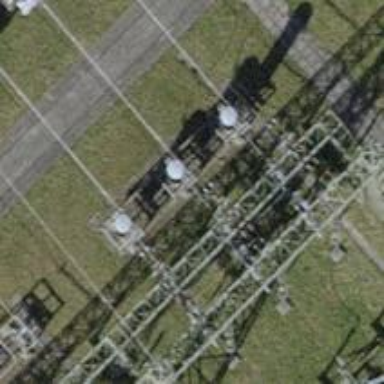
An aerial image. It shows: Bay for power lines.